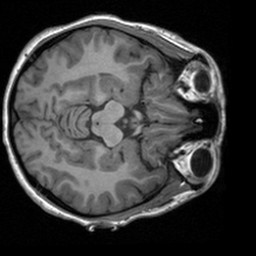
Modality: T1w
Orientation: axial
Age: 24
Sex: female
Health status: healthy
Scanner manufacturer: siemens
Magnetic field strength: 3 T
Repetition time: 1.9 s
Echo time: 0.00226 s